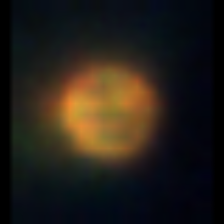
Taxon: NanoPlankton
Group: Other